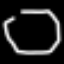
Label: octagon